Field crop: tomato
Growth stage: 1
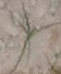
Species: cyperus